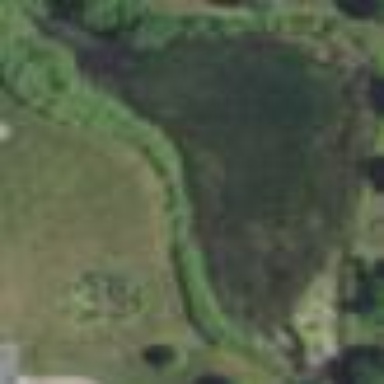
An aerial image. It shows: Picturesque pond located within basin area.